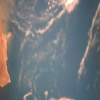
Label: water